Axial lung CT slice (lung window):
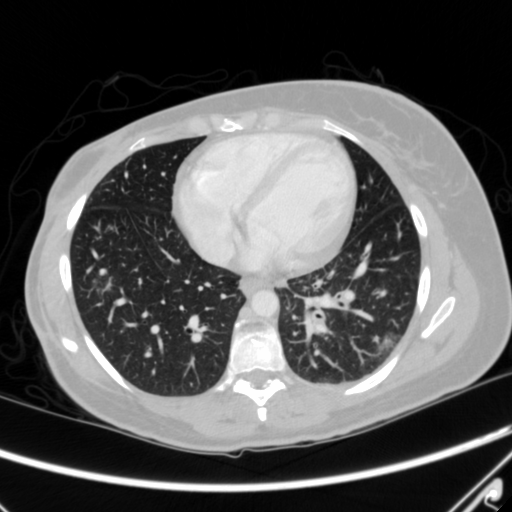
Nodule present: no